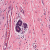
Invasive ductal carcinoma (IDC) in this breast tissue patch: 0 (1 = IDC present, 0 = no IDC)